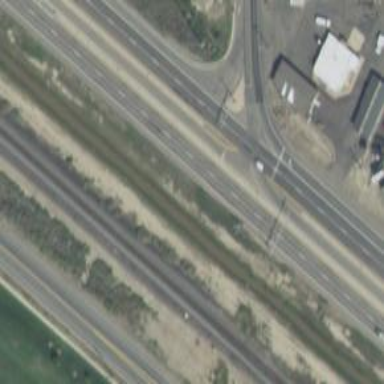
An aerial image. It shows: Trunk link highway with asphalt surface.